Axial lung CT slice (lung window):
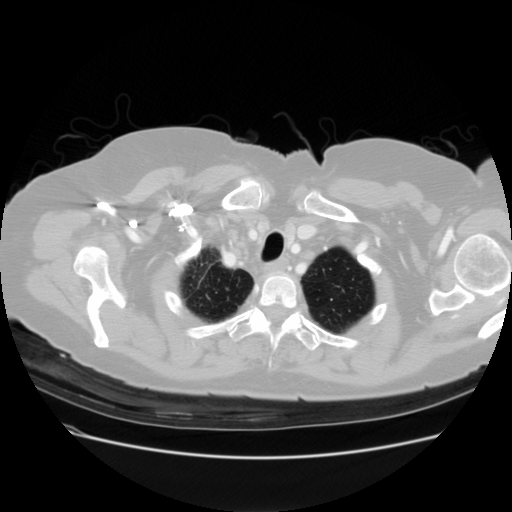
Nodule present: no